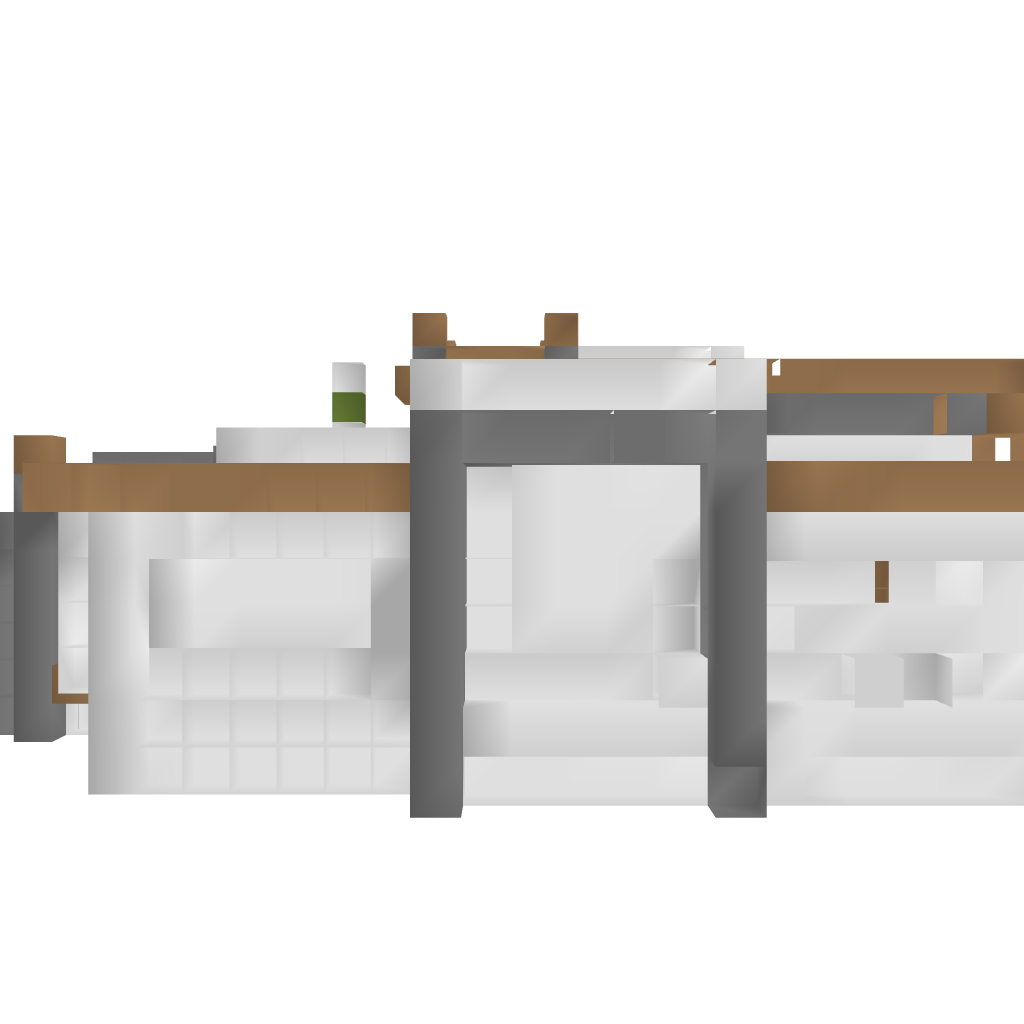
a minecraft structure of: modern home bad low quality